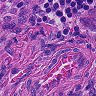
Metastatic tissue present: yes